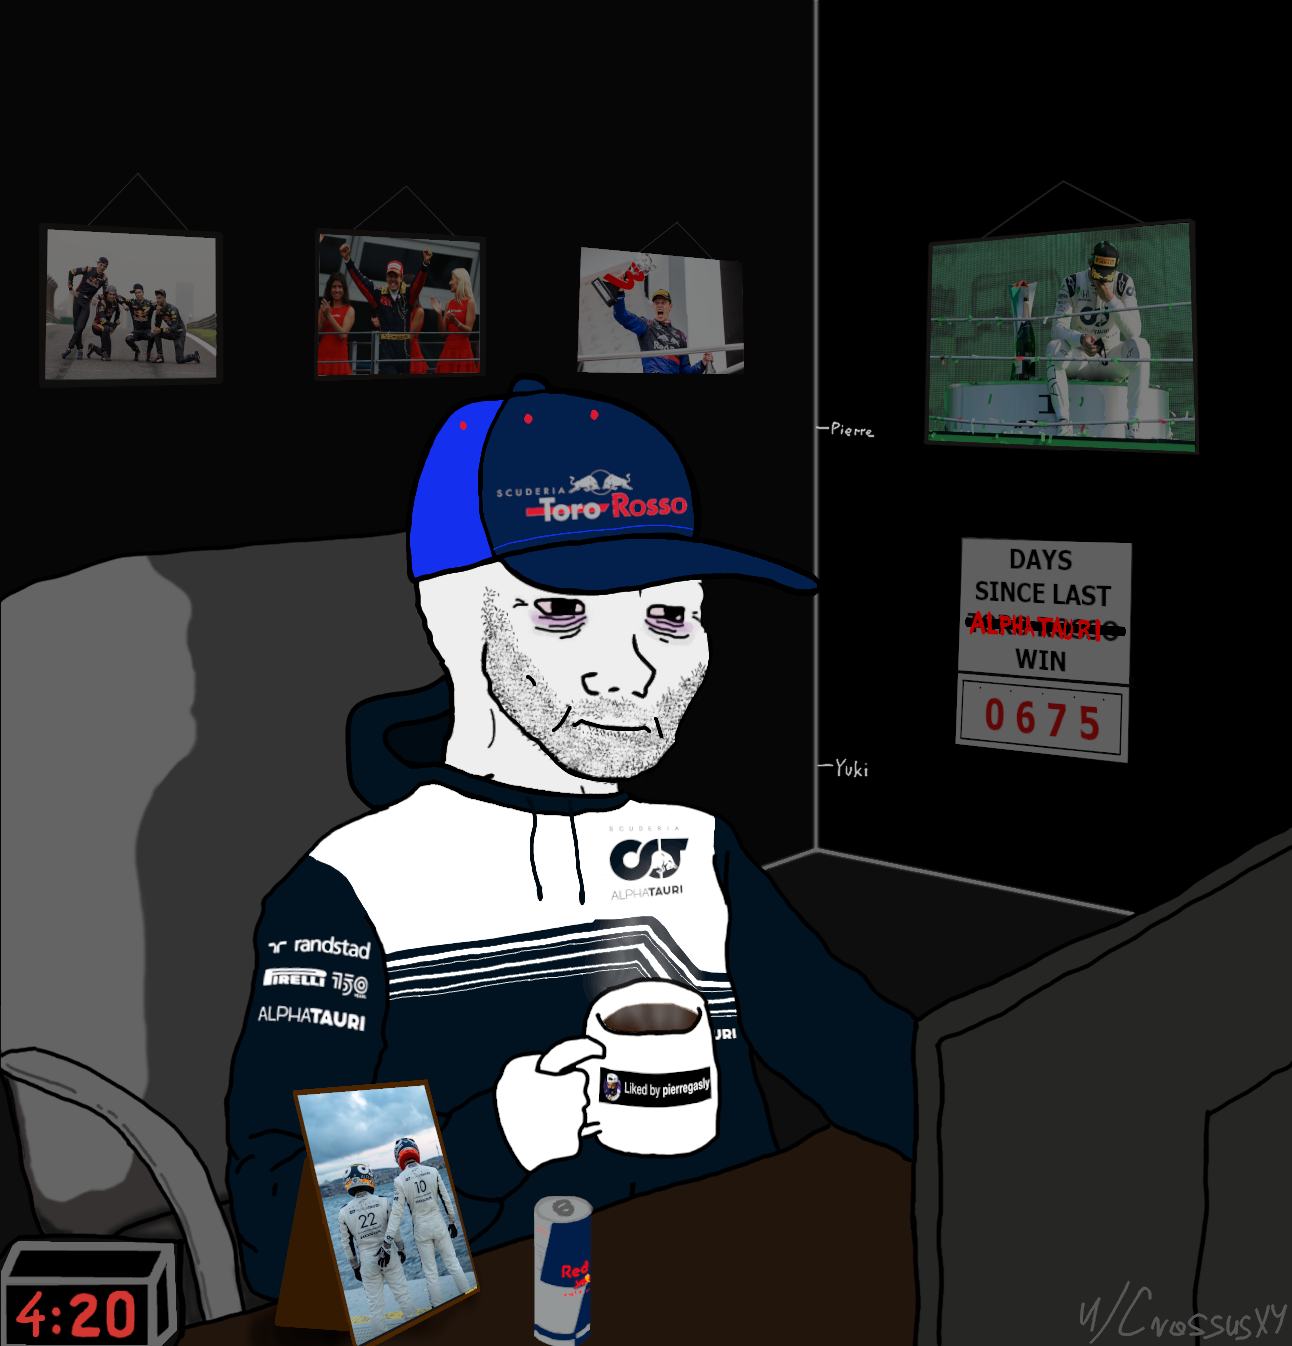
Label: 5_Wojak_with_Background